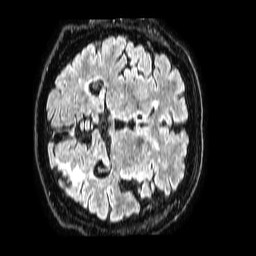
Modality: FLAIR
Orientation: axial
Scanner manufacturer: philips
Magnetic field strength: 1.5 T
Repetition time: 4.8 s
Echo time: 0.3 s